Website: lowes
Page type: customer-info-address
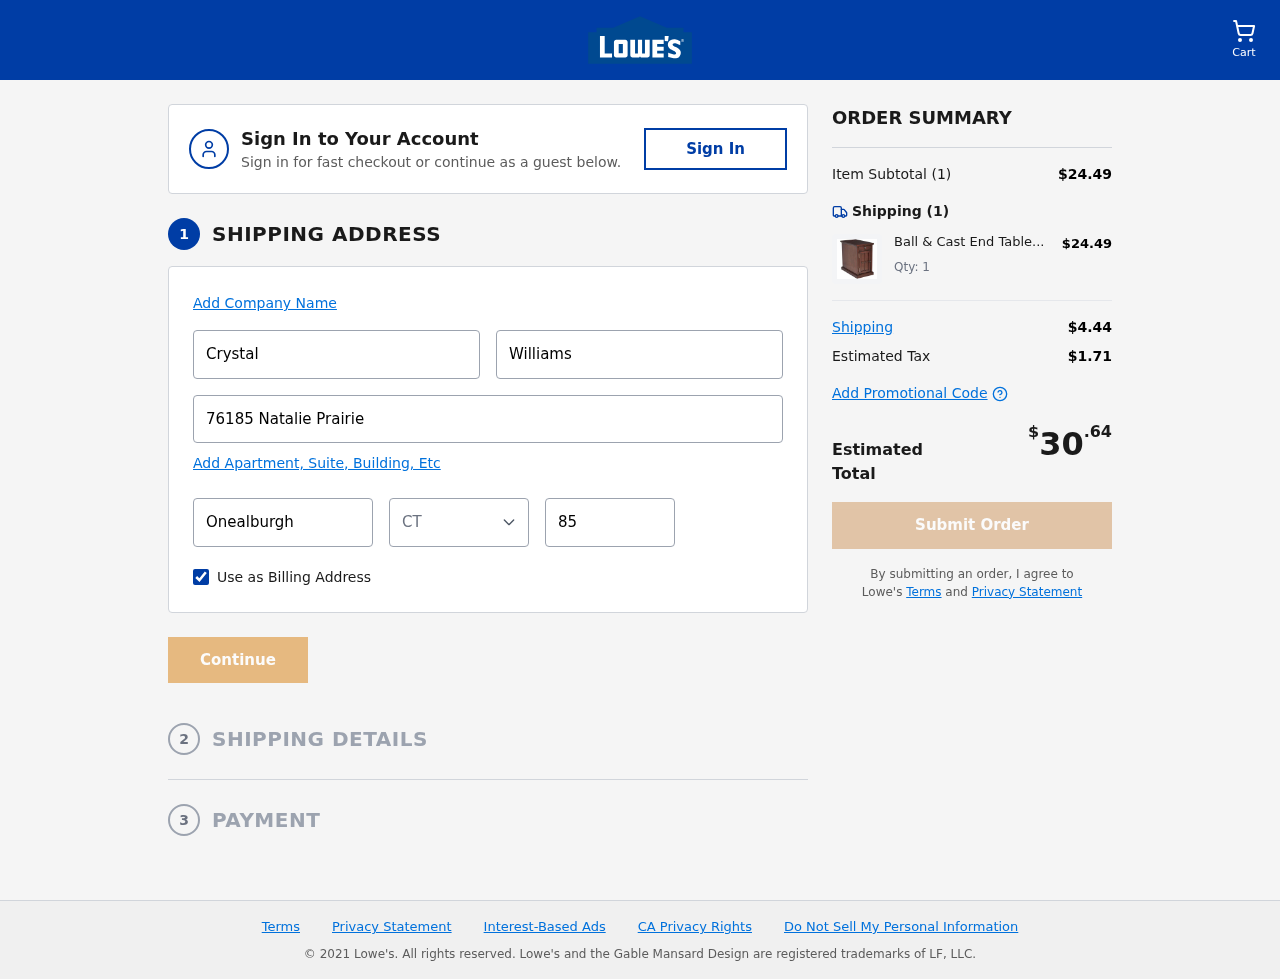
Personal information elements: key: PII_CITY
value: Onealburgh
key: PII_FIRSTNAME
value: Crystal
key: PII_LASTNAME
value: Williams
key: PII_POSTCODE
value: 85100
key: PII_STATE_ABBR
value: CT
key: PII_STREET
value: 76185 Natalie Prairie
Product elements: key: PRODUCT1_NAME
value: Ball & Cast End Table
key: PRODUCT1_PRICE
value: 24.49
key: PRODUCT1_QUANTITY
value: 1
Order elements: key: ORDER_NUM_ITEMS
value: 1
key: ORDER_SUBTOTAL
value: $24.49
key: ORDER_NUM_ITEMS2
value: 1
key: ORDER_SHIPPING_COST
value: $4.44
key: ORDER_TAX
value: $1.71
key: ORDER_TOTAL
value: $30.64